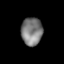
Tissue: lung
Cell type: Endothelial cells
Senescence score: 0.2329
Nuclear area (px): 582
Mean DAPI intensity: 123.151